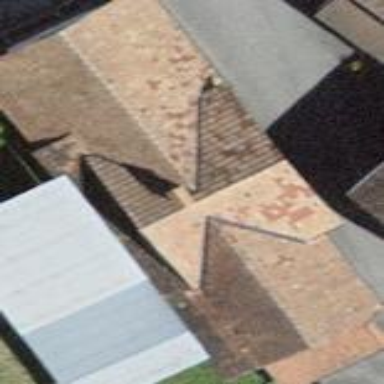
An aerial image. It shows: Barn.